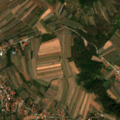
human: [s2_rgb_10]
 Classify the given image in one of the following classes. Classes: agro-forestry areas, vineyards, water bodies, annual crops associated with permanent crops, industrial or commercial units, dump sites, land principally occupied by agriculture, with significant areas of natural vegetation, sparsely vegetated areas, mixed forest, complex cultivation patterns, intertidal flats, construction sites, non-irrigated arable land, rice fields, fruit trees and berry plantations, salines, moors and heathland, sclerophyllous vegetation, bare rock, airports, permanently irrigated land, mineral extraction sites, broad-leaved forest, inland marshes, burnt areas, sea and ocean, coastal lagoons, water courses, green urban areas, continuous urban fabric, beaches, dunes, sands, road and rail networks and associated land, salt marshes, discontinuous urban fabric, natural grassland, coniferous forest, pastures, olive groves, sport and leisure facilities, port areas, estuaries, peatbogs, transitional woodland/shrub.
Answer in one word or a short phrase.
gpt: discontinuous urban fabric, non-irrigated arable land, complex cultivation patterns, land principally occupied by agriculture, with significant areas of natural vegetation, broad-leaved forest